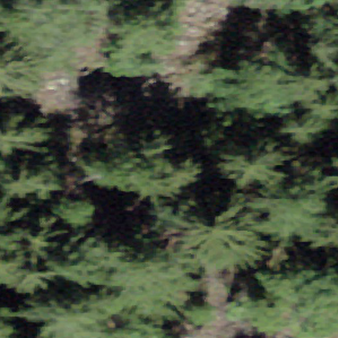
Label: other